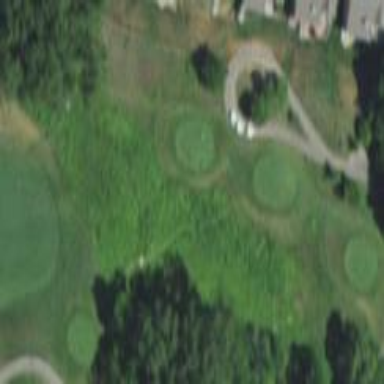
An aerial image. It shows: Rough grassy area used for golf.